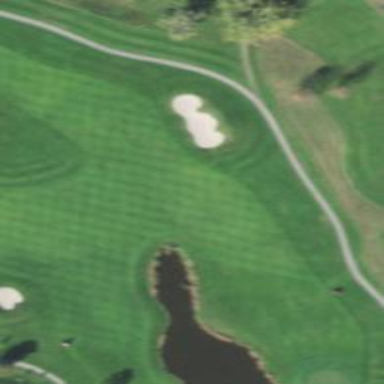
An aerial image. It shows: Golf hole.